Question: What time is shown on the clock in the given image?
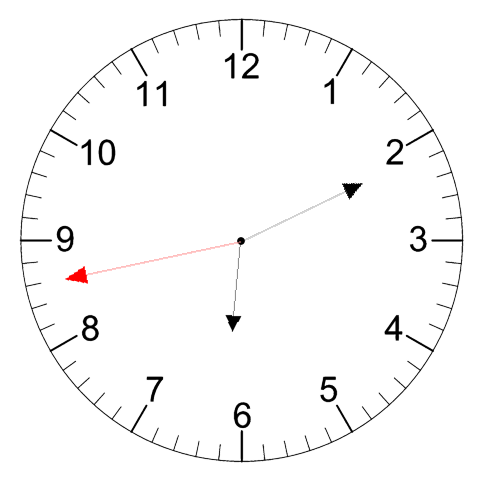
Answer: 06:10:43